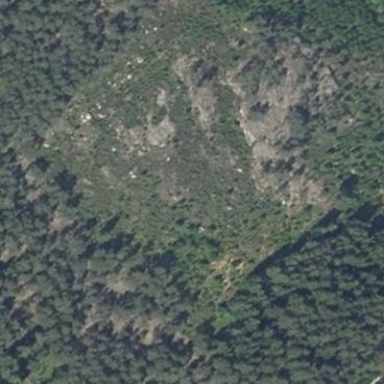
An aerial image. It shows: Clearcut area with scrub vegetation.